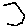
Label: hexagon